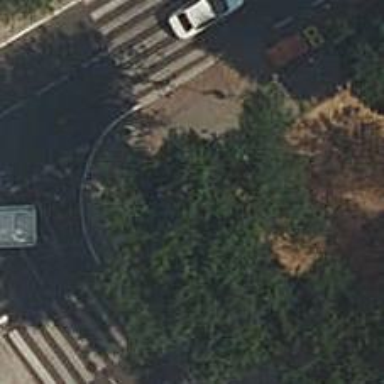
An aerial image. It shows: Sidewalk along the footway.